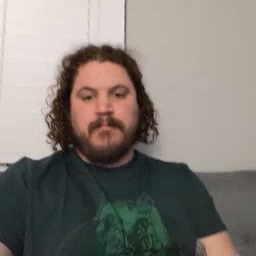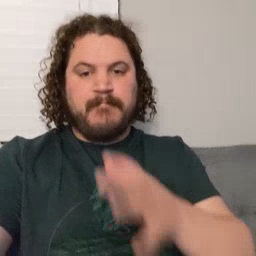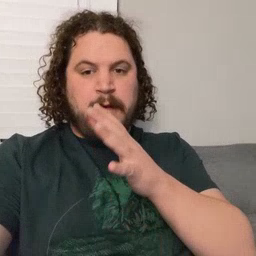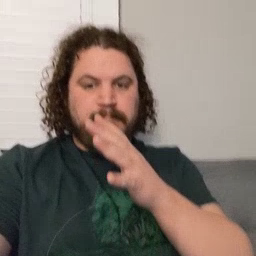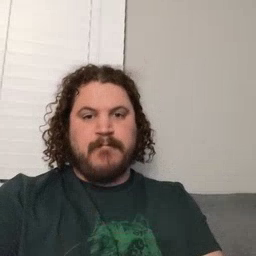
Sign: mom